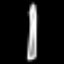
Label: pencil